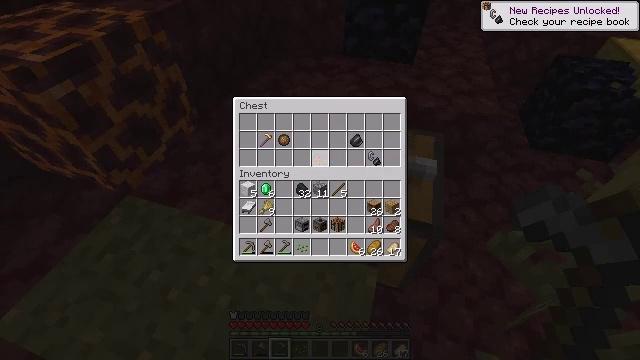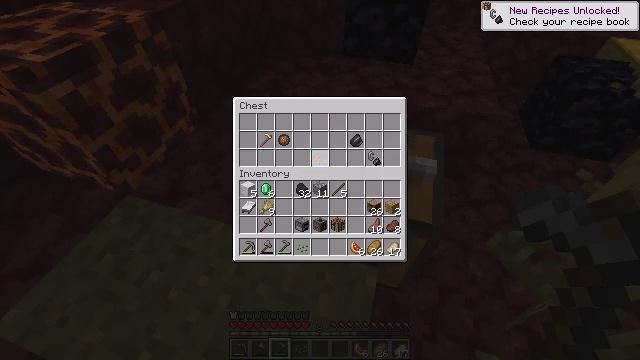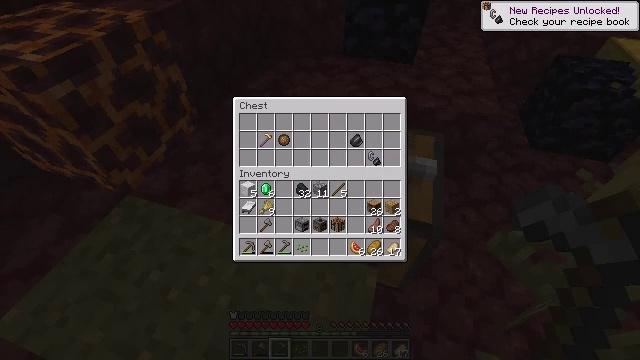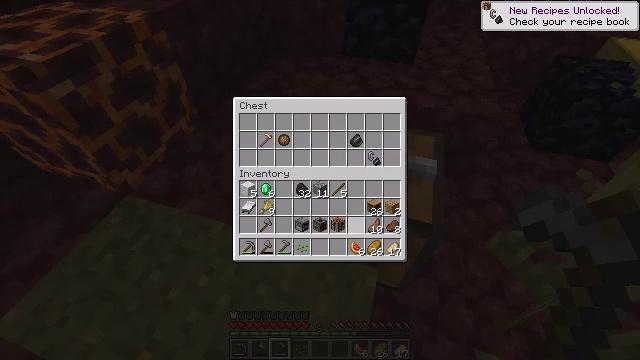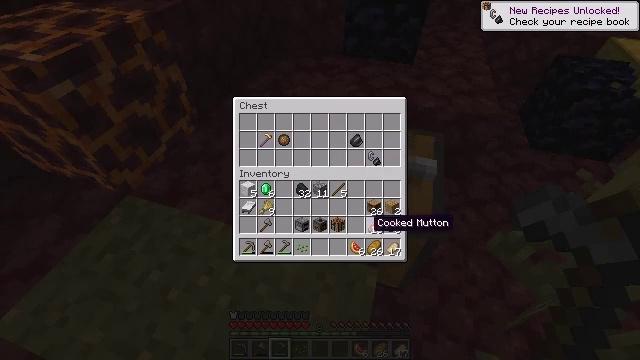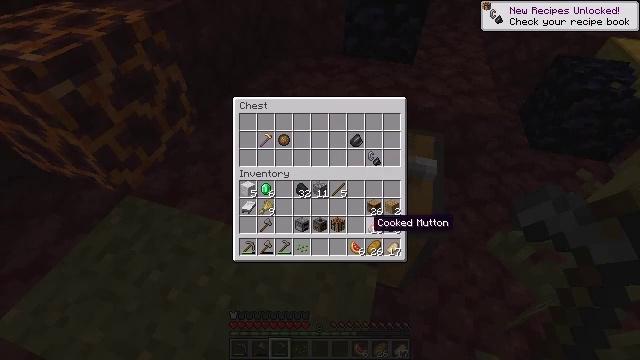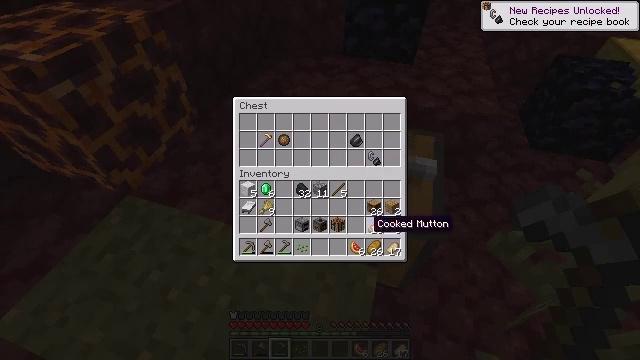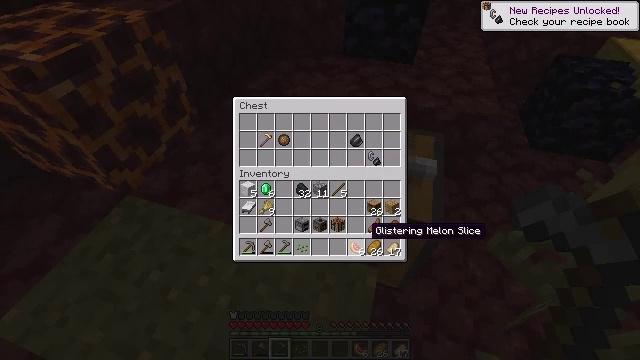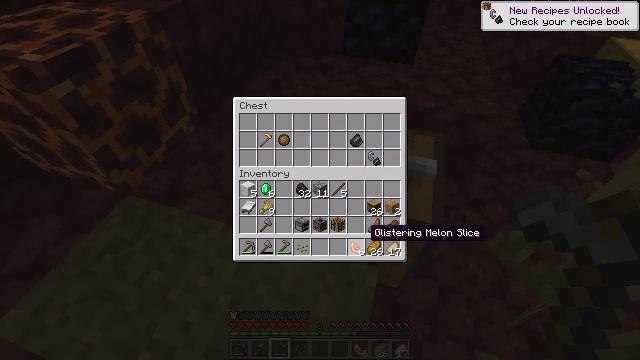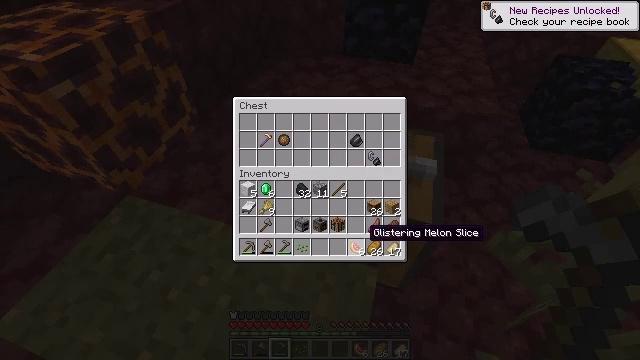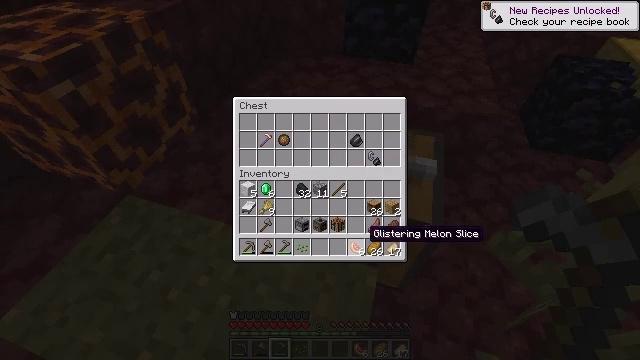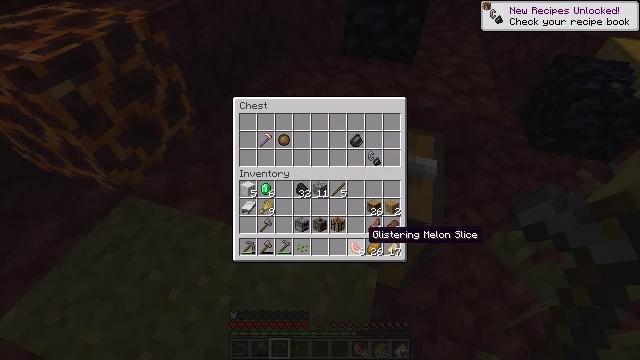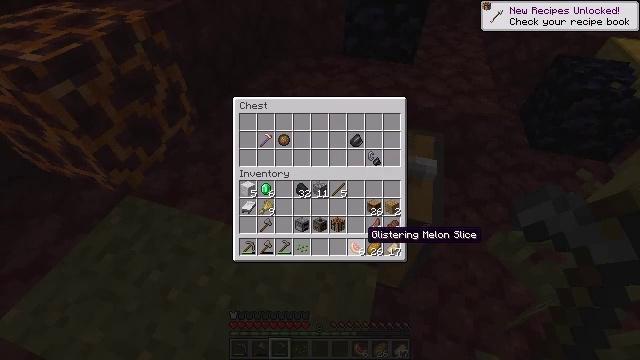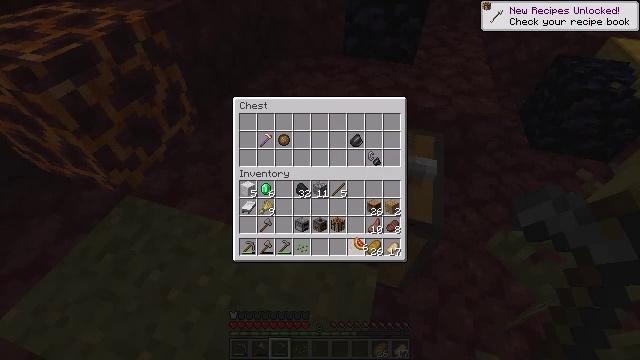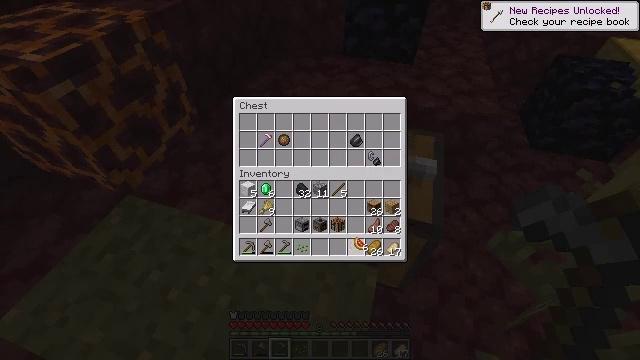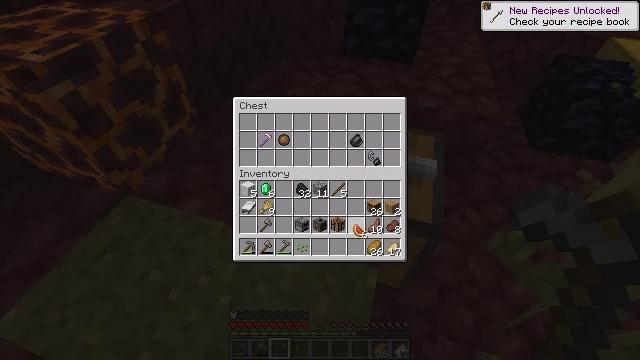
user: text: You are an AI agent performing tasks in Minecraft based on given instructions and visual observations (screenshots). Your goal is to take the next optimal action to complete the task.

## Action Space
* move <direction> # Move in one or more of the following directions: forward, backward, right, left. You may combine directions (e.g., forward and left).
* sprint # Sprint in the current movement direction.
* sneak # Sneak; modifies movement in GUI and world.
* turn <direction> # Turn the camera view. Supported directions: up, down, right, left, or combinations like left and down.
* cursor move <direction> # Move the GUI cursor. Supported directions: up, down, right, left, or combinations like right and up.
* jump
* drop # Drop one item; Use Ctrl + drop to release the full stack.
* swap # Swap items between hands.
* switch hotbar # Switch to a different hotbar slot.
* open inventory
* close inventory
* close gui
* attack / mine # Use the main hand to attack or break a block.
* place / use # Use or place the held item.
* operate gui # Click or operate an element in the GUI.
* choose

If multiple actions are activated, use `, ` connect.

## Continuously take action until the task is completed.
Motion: motion action
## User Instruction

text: Collect a hay block for crafting.
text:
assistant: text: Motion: sneak
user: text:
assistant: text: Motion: sneak, cursor move right and down
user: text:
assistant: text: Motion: sneak, cursor move right and down
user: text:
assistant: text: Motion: sneak, cursor move down
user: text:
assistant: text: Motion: no_op
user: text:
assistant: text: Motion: no_op
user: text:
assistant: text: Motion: no_op
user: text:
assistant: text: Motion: no_op
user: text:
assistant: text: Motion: no_op
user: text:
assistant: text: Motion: no_op
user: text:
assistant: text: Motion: no_op
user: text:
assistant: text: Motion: no_op
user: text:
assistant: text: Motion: operate gui
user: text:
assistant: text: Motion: operate gui
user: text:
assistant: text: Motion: cursor move up, operate gui
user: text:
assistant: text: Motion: cursor move up
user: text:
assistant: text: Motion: no_op
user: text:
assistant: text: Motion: operate gui
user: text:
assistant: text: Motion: operate gui
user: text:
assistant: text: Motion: no_op
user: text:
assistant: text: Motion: cursor move up
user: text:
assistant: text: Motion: cursor move up
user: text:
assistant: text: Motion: cursor move up
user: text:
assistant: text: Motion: no_op
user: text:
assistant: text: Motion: no_op
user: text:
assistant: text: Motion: no_op
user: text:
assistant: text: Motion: no_op
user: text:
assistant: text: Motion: no_op
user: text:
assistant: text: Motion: operate gui
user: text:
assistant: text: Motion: operate gui